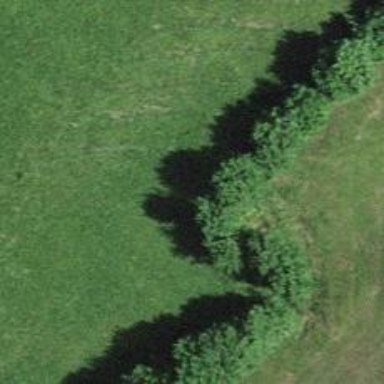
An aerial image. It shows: Hedge acting as barrier.